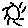
Label: sun